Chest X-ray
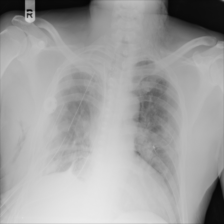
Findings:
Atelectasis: positive
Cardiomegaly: negative
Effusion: negative
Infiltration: negative
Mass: negative
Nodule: negative
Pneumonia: negative
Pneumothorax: negative
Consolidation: positive
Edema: negative
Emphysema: positive
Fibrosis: negative
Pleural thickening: negative
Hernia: negative